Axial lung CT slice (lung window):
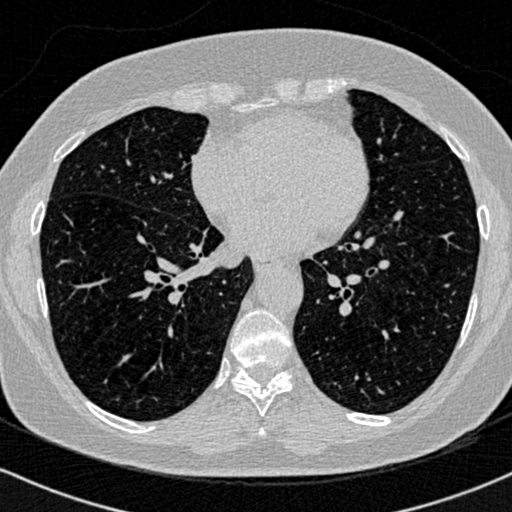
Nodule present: no